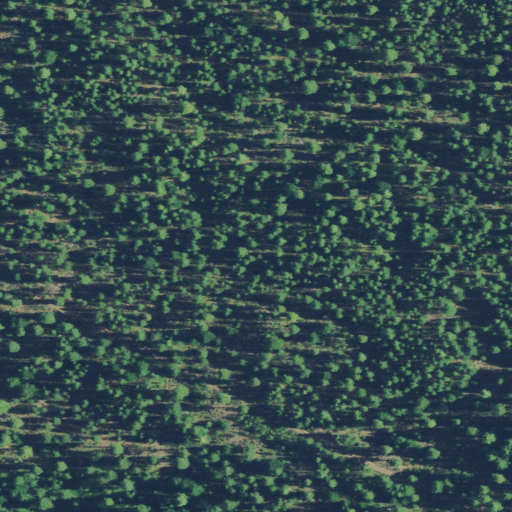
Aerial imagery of plain(s) in Oregon named Schoolie Pasture containing evergreen forest and woody wetlands